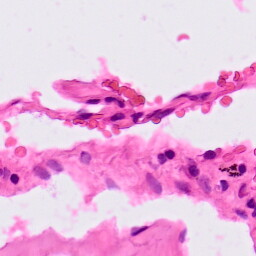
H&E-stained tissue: Lung